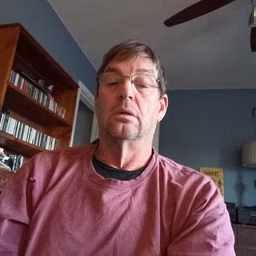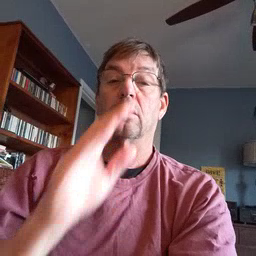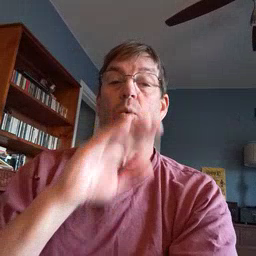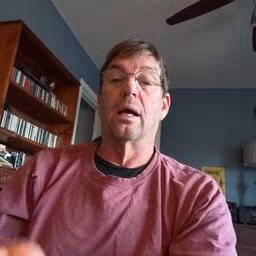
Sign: quiet